一年级 · 算术
（7 分）看图填空。数一数, 算一算, 有几根胡萝卜?

(1)

小白兔拔了 \$ \qquad \$根胡萝卜。

(2)

$C^{2}$

吃了 2 根胡萝卜, 还剩多少根?

$5-$ \$ \qquad \$ $=$

(3)

又吃了 2 根胡萝卜, 还剩多少根?

$3-$ \$ \qquad \$ $=$

(4)

再吃 1 根胡萝卜, 还剩多少根?

$1-$ \$ \qquad \$ $=$
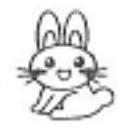
答案: (1) 5

(2) $2 ; 3$

(3) $2 ; 1$

(4) $1 ; 0$